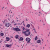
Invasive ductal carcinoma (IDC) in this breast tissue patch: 0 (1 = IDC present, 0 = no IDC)